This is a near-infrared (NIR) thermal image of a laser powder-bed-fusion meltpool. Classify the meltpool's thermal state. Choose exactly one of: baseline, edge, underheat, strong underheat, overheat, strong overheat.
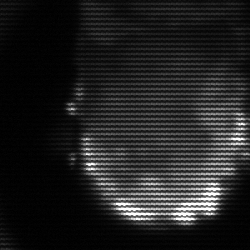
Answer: baseline